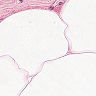
Metastatic tissue present: no